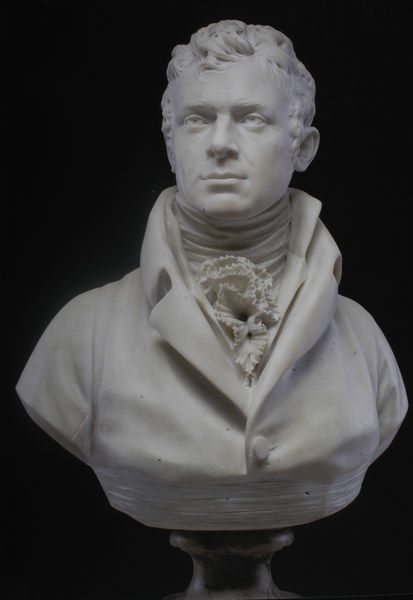
Titel: Robert Fulton
Künstler: Jean-Antoine Houdon
Standort: Detroit
Institution: The Detroit Institute of Arts
Schlagwörter: kopf, mann, schatten, weiß, brust, frankreich, frisur, haar, licht, marmor, mund, nase, ohr, schwarz, blick, schal, tuch, schleife, anzug, hemd, jacke, jung, arm, arme, augen, band, falten, gesicht, kragen, mensch, sehen, sockel, spitze, stein, bild, bildnis, hals, halskrause, herr, portrait, porträt, ferne, auge, gewand, haare, mantel, stoff, adel, klassizismus, brustbild, kinn, knopf, lippe, lippen, locken, ohren, schulter, schultern, skulptur, statue, deutschland, lächeln, wangen, modern, sturm, dichter, ernst, grübchen, streng, brauen, büste, halstuch, bildhauerei, glatt, plastik, podest, poliert, edel, rüschen, stofflichkeit, augenbraue, oberkörper, revers, foto, porzellan, weimar, bürgertum, stehkragen, kravatte, rasiert, rosette, nachdenkend, halsbinde, ständer, persönlichkeit, gips, abgeschnitten, preußen, kurzhaar, kurzhaarfrisur, alabaster, humboldt, marmot, bartlos, metternich, houdon, herrgott, skuptur, humanismus, lick, bekannt, knpf, hochgestellt, portraitbüste, gemeisselt, bpste, baknnt, bitomski, drang, ocken, t, 19. jahrhundert, prechend, 1800, 1850, humbold, ohrt, schwiegervatermörder, humbldt